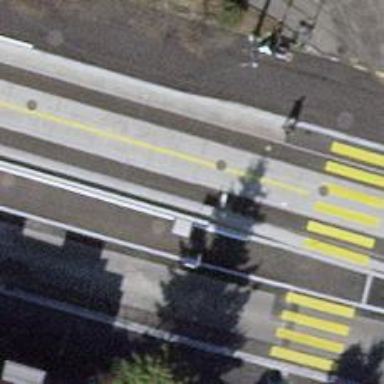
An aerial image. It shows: Tram stop with public transport stop position for trams.